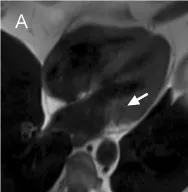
Turbo spin-echo (TSE) T1-weighted.
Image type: radiology (mri)